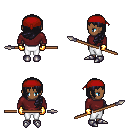
a pixel art fantasy rpg character, female body template, human, dark skin, maroon long-sleeve shirt, white pants, raven left-swept hairstyle, red bandana, gold gloves, metal boots, spear, four views (front, back, left, right), 2x2 character sprite sheet, small pixel art, hard edges, no anti-aliasing